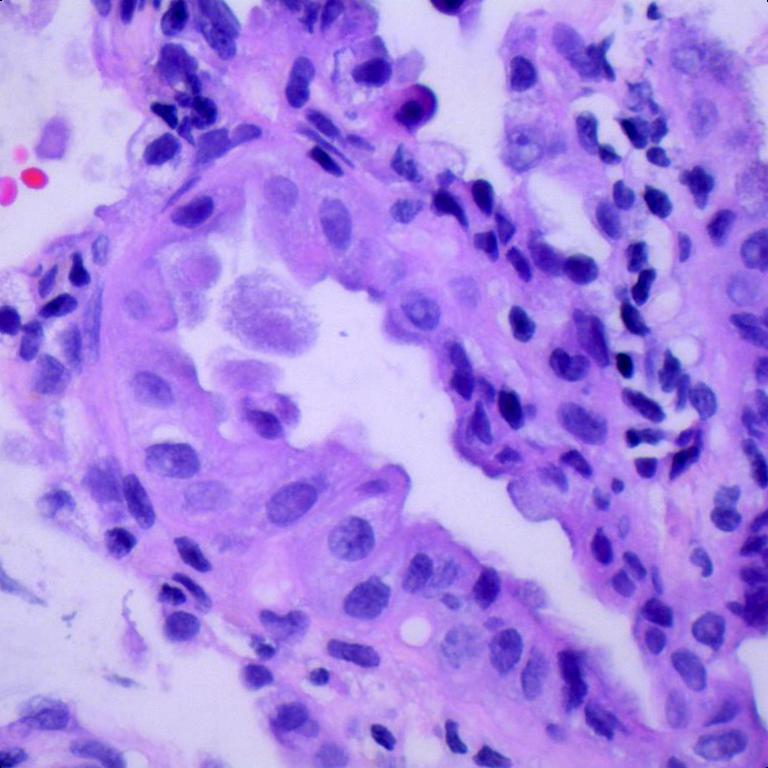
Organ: lung
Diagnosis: adenocarcinomas